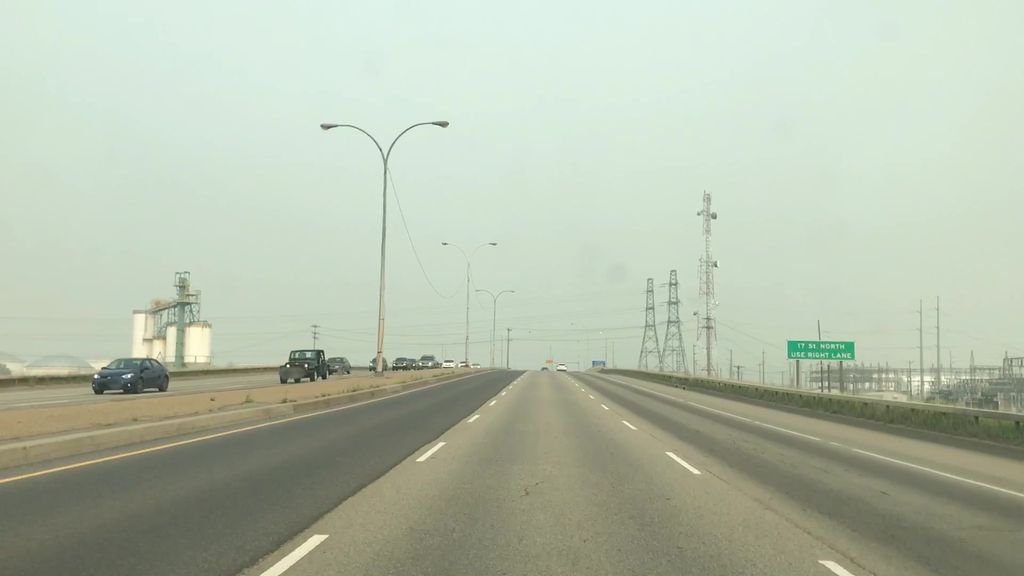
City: edmonton